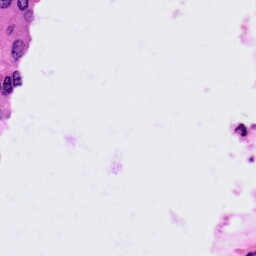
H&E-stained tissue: Colon